Question: How can I add a nice overlay like the one in the following image?

Consider the following HTML, how would I add an overlay like that? I know I can use a gradient on top of it, and apply it diagonally, but can I curve it as well?
'''
<div class="photostrip">
<div class="overlay" />
<img src="http://i.imgur.com/a21tM.jpg" />
<img src="http://i.imgur.com/a21tM.jpg" />
<img src="http://i.imgur.com/a21tM.jpg" />
</div>
'''
---
<URL>, but it's not quite the shape I'm looking for.
'''
body { background-color: #4b74db; }
.photostrip {
margin: 0 auto;
width: 185px;
background-color: #000;
box-shadow: 0px 3px 7px 3px #333;
padding: 7px;
padding-bottom: 2px;
position: relative;
.overlay {
height: 100%;
width: 100%;
position: absolute;
top: 0px;
left: 0px;
border-bottom-right-radius: 200px 403px;
/* This adds the nice overlay. */
background: -webkit-linear-gradient(top, rgba(255,255,255,0.60) 0%,rgba(255,255,255,0.05) 100%);
}
img {
display: block;
width: 175px;
height: 120px;
margin: 0 auto;
margin-top: 6px;
margin-bottom: 11px;
}
}
'''
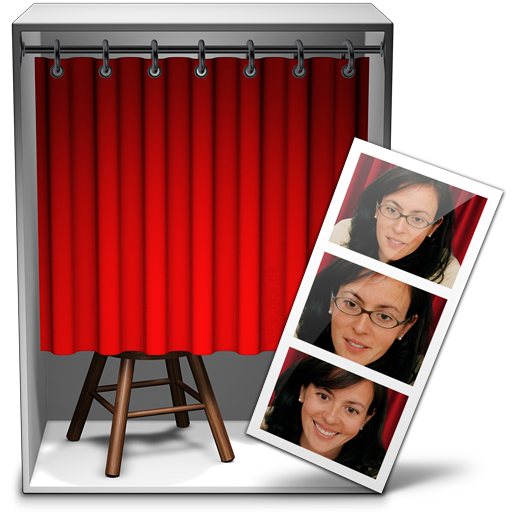
Answer: Does something like this work for you: <URL>
'''
.photostrip {
margin: 0 auto;
width: 185px;
background-color: #fff;
box-shadow: 0px 3px 7px 3px #333;
padding: 7px;
padding-bottom: 2px;
/* Remove default list stylings*/
list-style: none;
/* provide a position context for our pseudo element */
li {
position: relative;
}
img {
display: block;
width: 175px;
height: 120px;
margin: 0 auto;
margin-top: 6px;
margin-bottom: 11px;
}
}
/* overlay styles
create pseudo element
*/
.photostrip li:after {
content: "";
position: absolute;
/* position above img */
z-index: 5;
width: 175px;
height: 120px;
top: 0;
left: 5px;
/* overlay styles */
background: linear-gradient(135deg, rgba(255,255,255,0.33) 0%,rgba(255,255,255,0.33) 60%,rgba(255,255,255,0) 61%,rgba(255,255,255,0) 100%);
}
<ul class="photostrip">
<li><img /></li>
<li><img /></li>
<li><img /></li>
</ul>
'''
I put your images in an unordered list and then created a pseudo-element on the li (that wraps each image) that has a background gradient with the desired effect ( or close ) of your image above.
You could also target each li separately in the CSS to change up the background gradient.